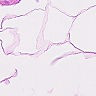
Metastatic tissue present: no